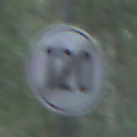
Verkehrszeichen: EndeGeschwindigkeit120
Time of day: SunriseSunset
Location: Outdoor (Nature)
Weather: NotSpecified
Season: Autumn
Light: Natural